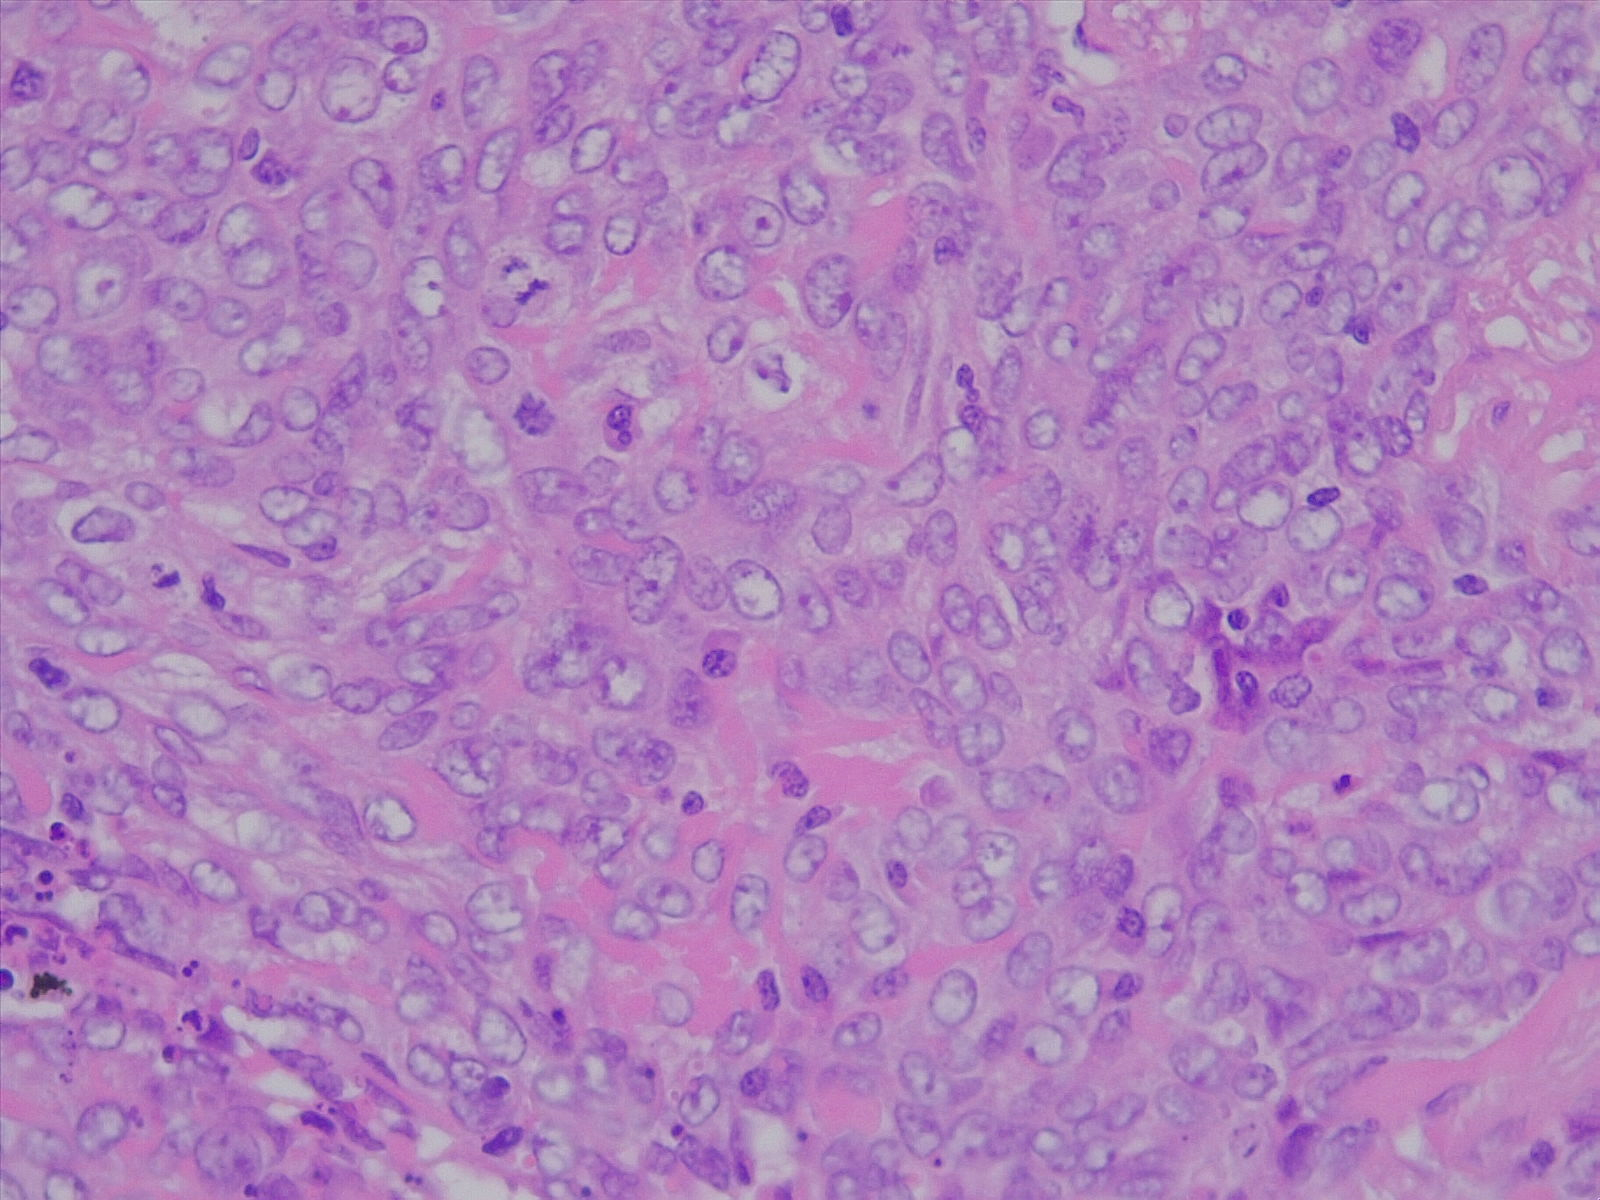
Label: lung squamous cell carcinoma, poorly differentiated